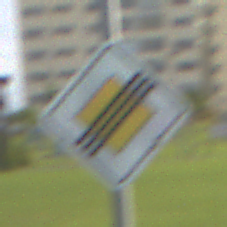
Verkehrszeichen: EndeVorfahrtsstrasse
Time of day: MorningAfternoon
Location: Outdoor (Suburban)
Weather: PartlyCloudy
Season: NotSpecified
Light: Natural